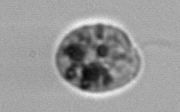
Label: Amoeba